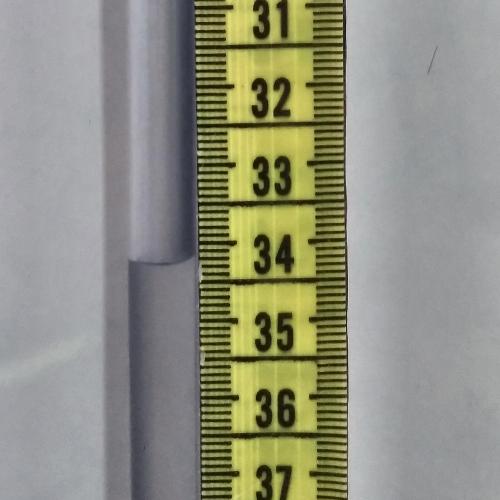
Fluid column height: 34.2 cm